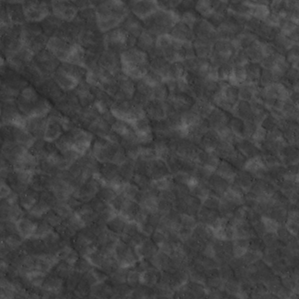
Label: non_frost